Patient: sex M, age 59
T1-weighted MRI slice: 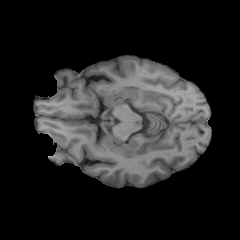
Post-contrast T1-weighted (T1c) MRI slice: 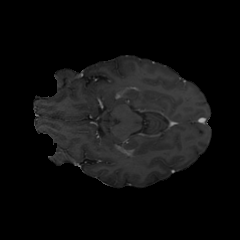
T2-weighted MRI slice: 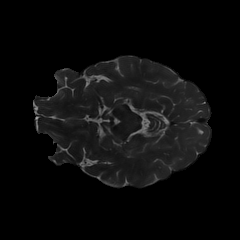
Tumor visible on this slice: no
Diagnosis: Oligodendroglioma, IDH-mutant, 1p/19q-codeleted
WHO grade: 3